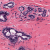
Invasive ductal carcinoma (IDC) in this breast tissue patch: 0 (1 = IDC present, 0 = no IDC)